Field crop: maize
Growth stage: 2
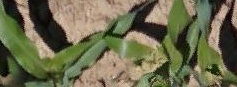
Species: maize